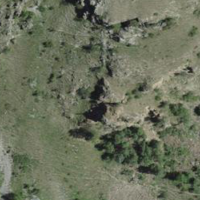
EUNIS habitat code: 31
Species observed at this site:
Erebia aethiops